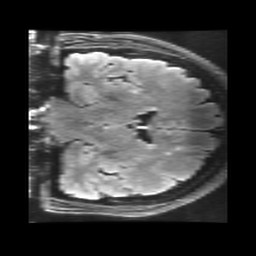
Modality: FLAIR
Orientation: coronal
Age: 61
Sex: female
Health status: healthy
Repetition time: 12 s
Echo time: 0.09782 s